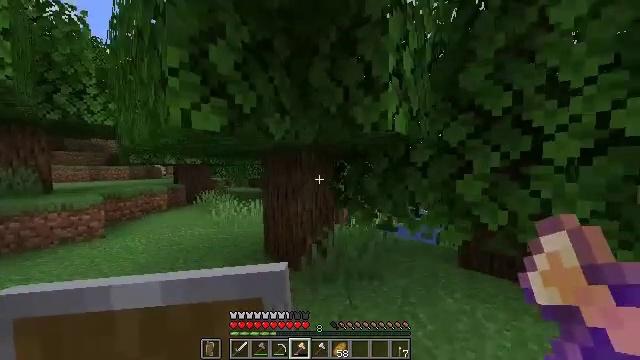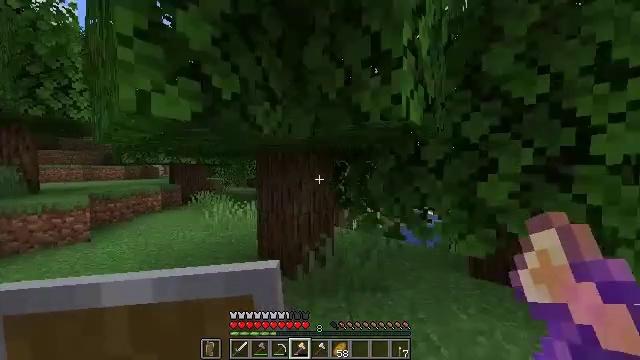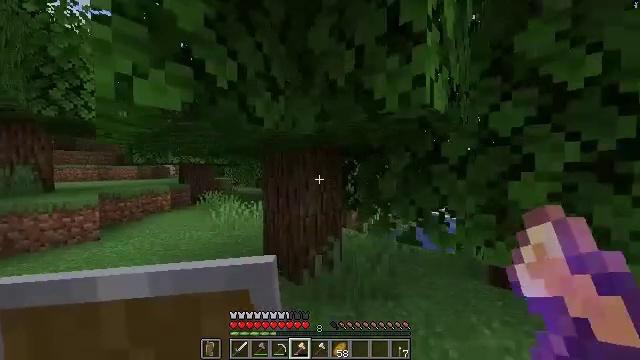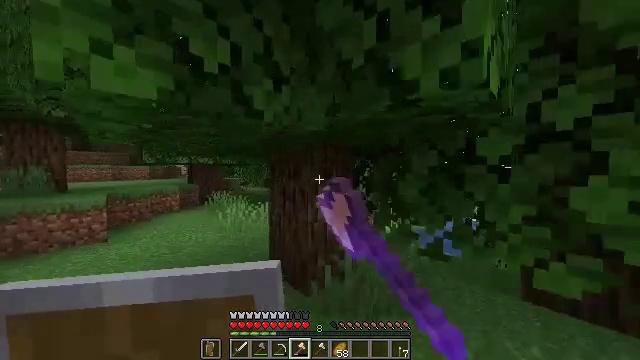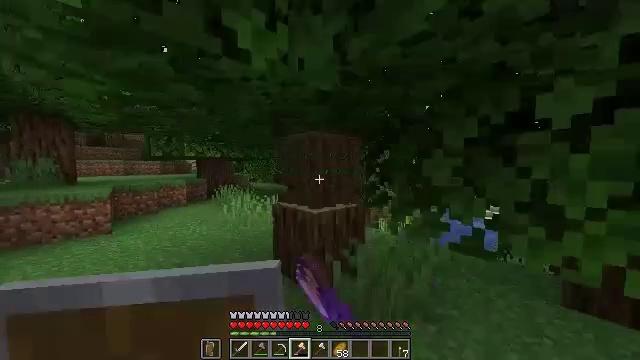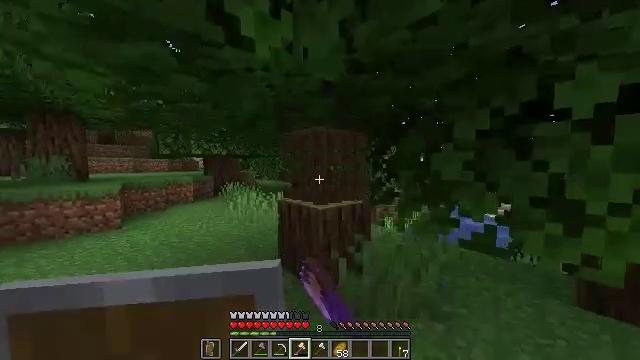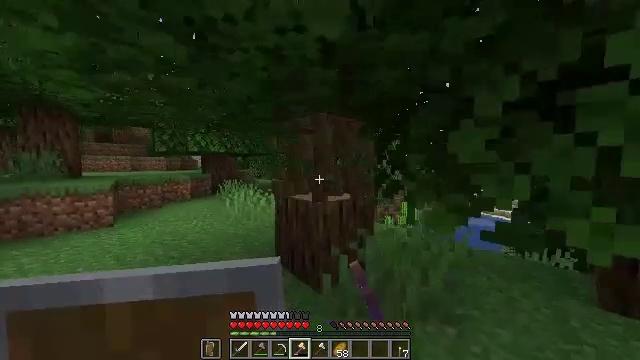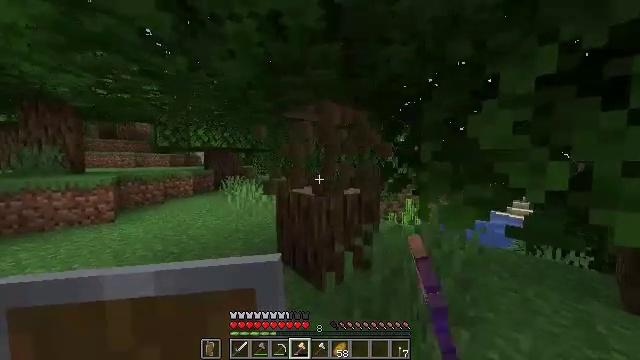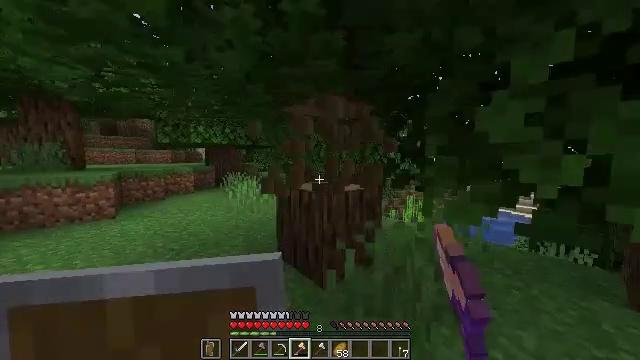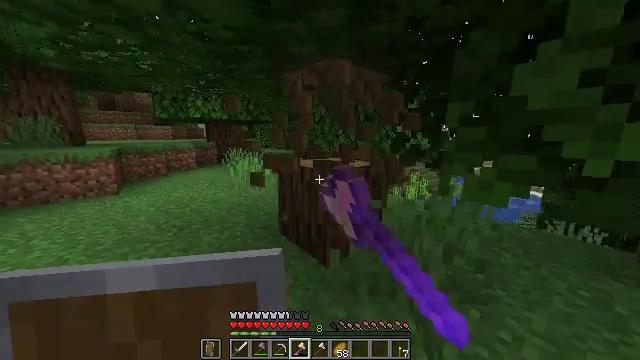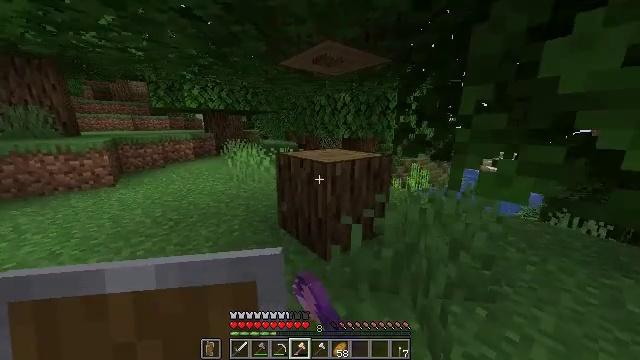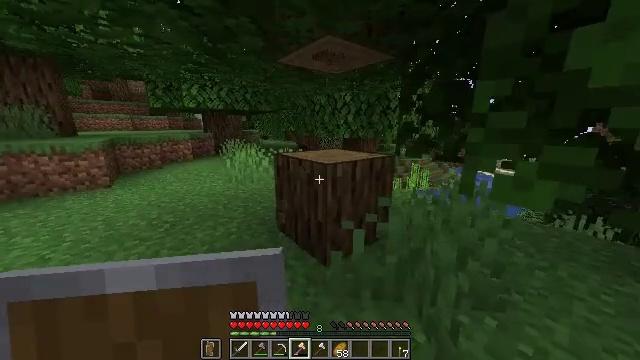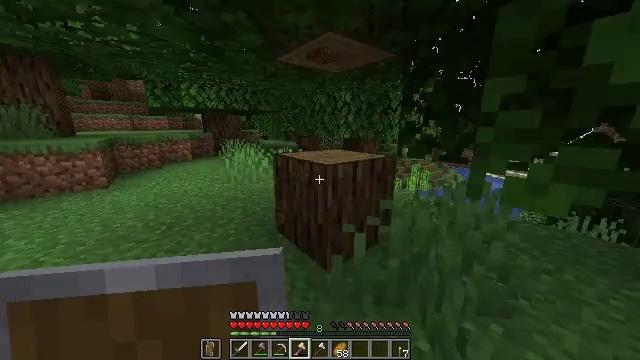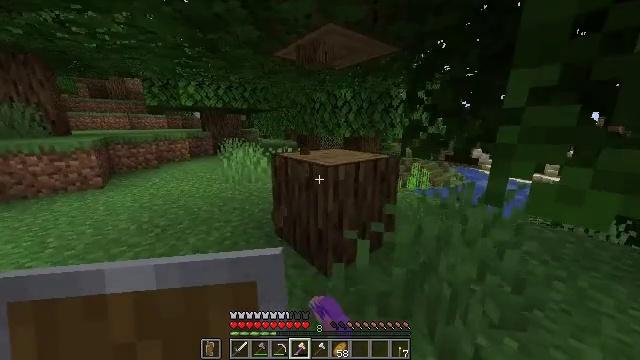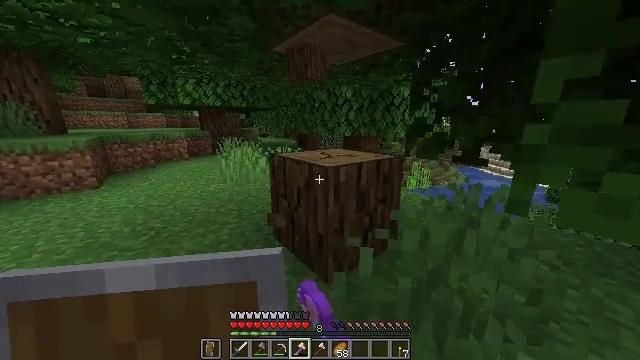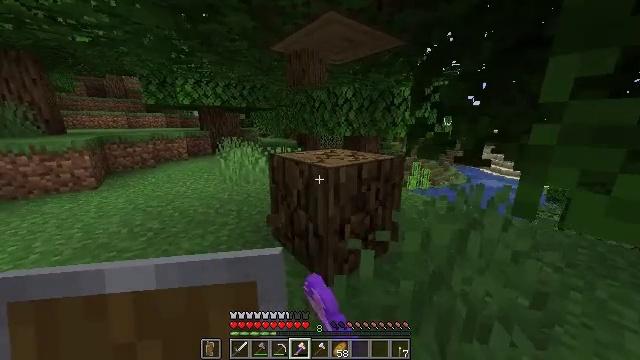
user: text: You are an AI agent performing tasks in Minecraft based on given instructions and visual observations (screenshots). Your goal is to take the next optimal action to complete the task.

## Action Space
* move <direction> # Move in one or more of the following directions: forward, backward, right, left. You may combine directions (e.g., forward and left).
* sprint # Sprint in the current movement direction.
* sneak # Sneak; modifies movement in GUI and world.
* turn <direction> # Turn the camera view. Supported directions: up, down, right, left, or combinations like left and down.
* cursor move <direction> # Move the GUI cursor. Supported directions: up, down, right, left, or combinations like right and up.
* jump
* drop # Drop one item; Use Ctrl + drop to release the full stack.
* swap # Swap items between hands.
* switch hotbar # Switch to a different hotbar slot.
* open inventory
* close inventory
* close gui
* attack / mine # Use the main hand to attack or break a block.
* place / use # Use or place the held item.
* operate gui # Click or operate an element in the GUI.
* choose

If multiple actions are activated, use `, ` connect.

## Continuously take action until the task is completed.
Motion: motion action
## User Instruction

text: Gather oak logs from trees.
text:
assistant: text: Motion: move forward
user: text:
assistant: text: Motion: move forward, turn left, attack / mine
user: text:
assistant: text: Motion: move forward, sneak, turn left, attack / mine
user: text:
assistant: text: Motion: move forward, sneak, turn left, attack / mine
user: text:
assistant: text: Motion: move forward, sneak, turn left, attack / mine
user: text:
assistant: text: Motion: move forward, sneak, attack / mine
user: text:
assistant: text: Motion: move forward, sneak, attack / mine
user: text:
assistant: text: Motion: move forward, sneak, attack / mine
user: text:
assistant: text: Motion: move forward, sneak, turn down, attack / mine
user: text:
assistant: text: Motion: move forward, sneak, turn down, attack / mine
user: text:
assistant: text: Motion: move forward, sneak, attack / mine
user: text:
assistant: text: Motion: move forward, sneak, attack / mine
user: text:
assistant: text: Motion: move forward, sneak, attack / mine
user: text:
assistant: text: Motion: move forward, sneak, attack / mine
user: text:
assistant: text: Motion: move forward, sneak, attack / mine
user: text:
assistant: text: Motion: move forward, sneak, attack / mine
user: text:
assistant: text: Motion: move forward, sneak
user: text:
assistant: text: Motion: move forward, sneak
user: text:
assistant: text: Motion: move forward, sneak
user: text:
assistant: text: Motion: move forward, sneak
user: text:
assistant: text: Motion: move forward, sneak, attack / mine
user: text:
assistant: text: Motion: move forward, sneak, attack / mine
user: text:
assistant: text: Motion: move forward, sneak, attack / mine
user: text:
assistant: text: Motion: move forward, sneak, turn up
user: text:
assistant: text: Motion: move forward, sneak, turn right and up
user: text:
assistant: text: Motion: move forward, sneak, turn right and up
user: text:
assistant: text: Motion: move forward, sneak, turn up
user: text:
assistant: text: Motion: move forward, sneak, turn up
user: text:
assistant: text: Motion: move forward, sneak, turn up
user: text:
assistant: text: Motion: move forward, sneak, turn up